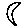
Label: moon